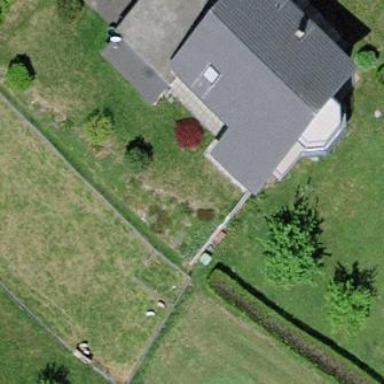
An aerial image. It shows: Simple and straightforward house.